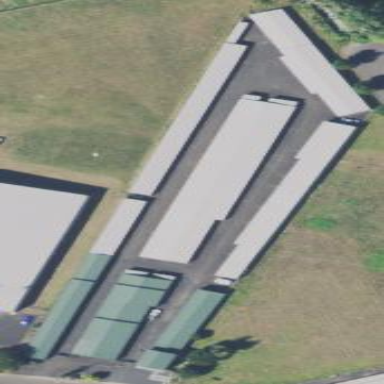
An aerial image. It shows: Commercial area with storage rental shop.